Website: walmart
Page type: billing-address
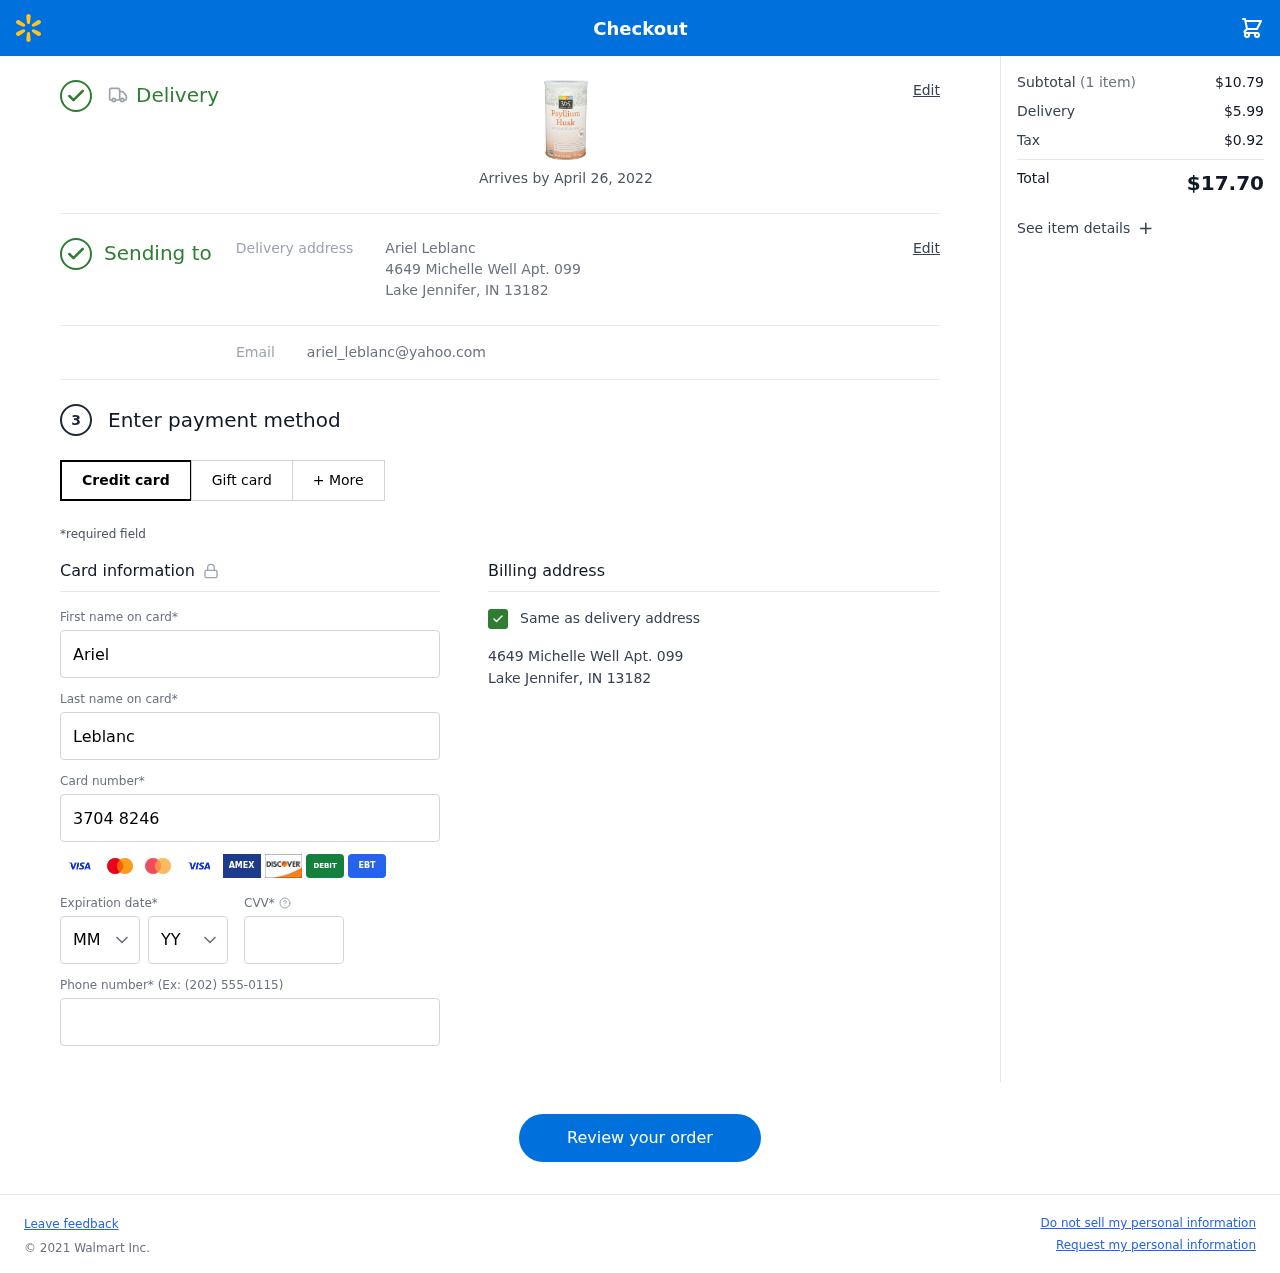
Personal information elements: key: PII_CARD_CVV
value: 5115
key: PII_CARD_EXPIRY_MONTH
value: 10
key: PII_CARD_EXPIRY_YEAR
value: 28
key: PII_CARD_NUMBER
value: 3704 8246 6001 452
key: PII_EMAIL
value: ariel_leblanc@yahoo.com
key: PII_FIRSTNAME
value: Ariel
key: PII_FULLNAME
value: Ariel Leblanc
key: PII_LASTNAME
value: Leblanc
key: PII_PHONE
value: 6489687932
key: PII_STREET
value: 4649 Michelle Well Apt. 099
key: PII_CITY_STATE_ZIP
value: Lake Jennifer, IN 13182
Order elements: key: ORDER_DELIVERY_DATE
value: Arrives by April 26, 2022
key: ORDER_NUM_ITEMS
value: (1 item)
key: ORDER_SUBTOTAL
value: $10.79
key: ORDER_SHIPPING_COST
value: $5.99
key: ORDER_TAX
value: $0.92
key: ORDER_TOTAL
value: $17.70